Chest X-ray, AP view. Patient: 52 years old, sex M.
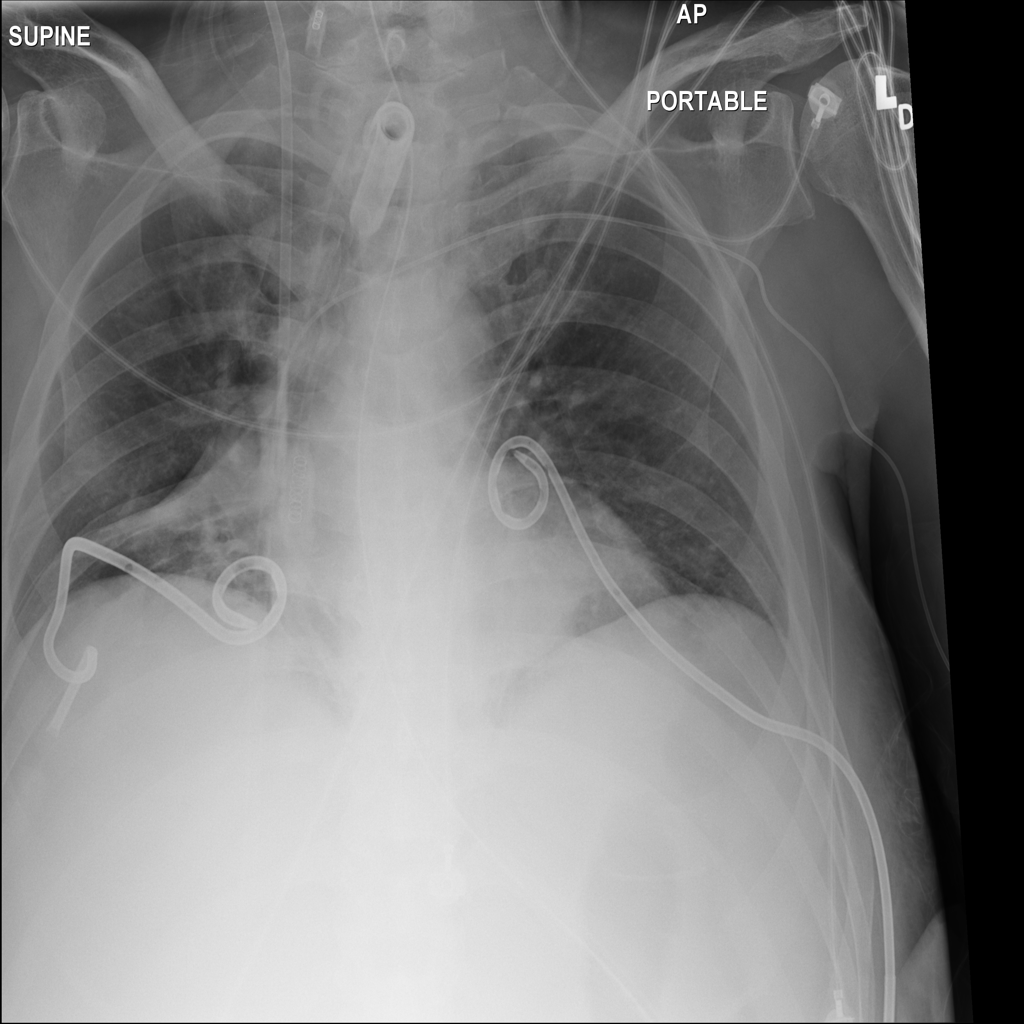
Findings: No Finding